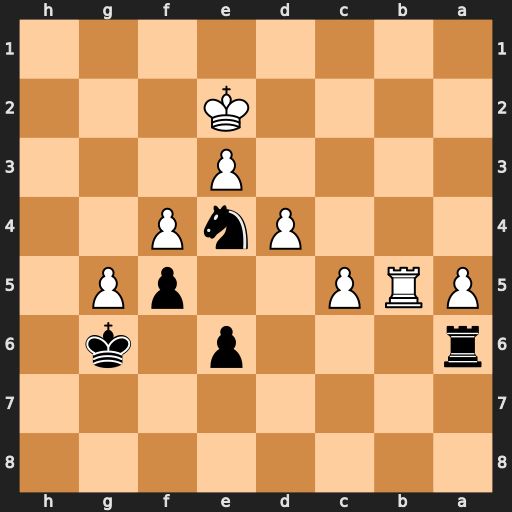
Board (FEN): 8/8/r3p1k1/PRP2pP1/3PnP2/4P3/4K3/8
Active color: b
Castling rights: -
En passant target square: -
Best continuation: Nc3+ Kd3 Nxb5